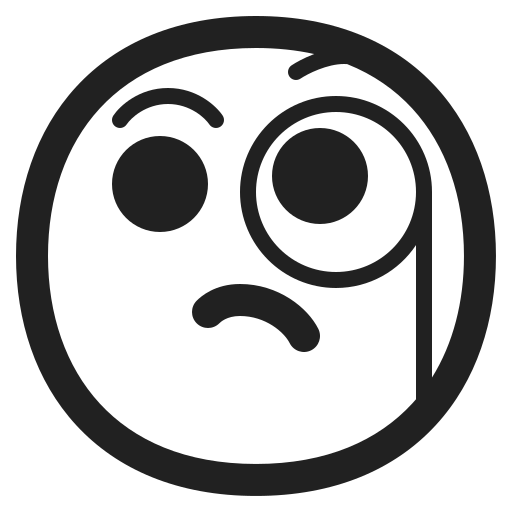
face with monocle high contrast